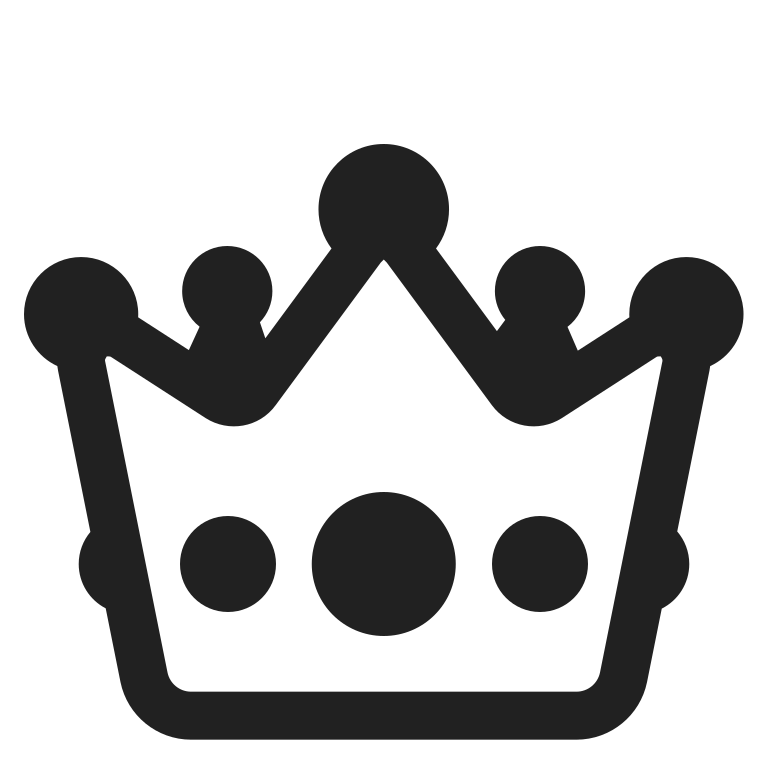
crown high contrast